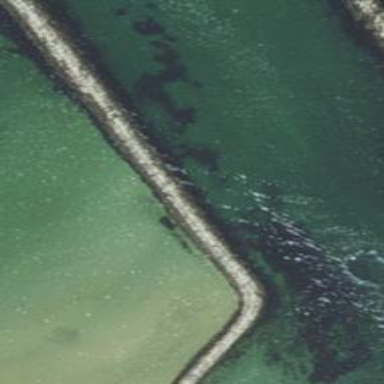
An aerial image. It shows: Man-made groyne.